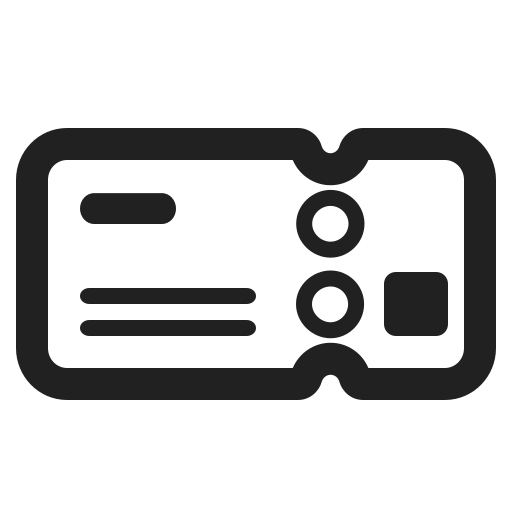
ticket high contrast